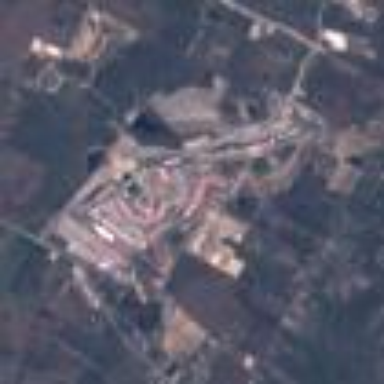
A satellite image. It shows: Motor sports centre located on leisure land.